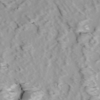
Label: not_dusty